Interaction volume radius: 10 \u00c5
Interaction volume height: 20 \u00c5
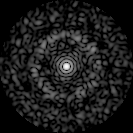
Disorder parameter: 0.7956